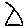
Label: triangle